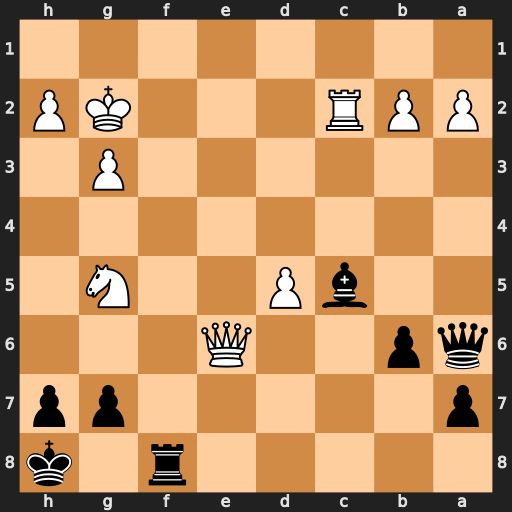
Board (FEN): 5r1k/p5pp/qp2Q3/2bP2N1/8/6P1/PPR3KP/8
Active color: b
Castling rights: -
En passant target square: -
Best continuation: Qf1#